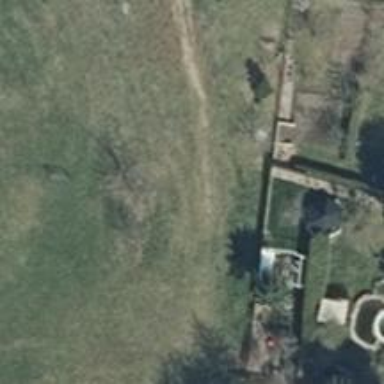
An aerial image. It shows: Grassy path.